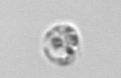
Label: Amoeba